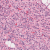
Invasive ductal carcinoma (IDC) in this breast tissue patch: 1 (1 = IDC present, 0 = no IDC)